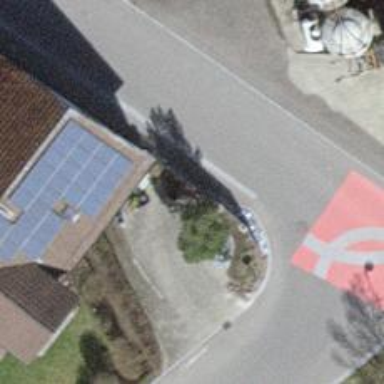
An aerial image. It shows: Post box is visible.